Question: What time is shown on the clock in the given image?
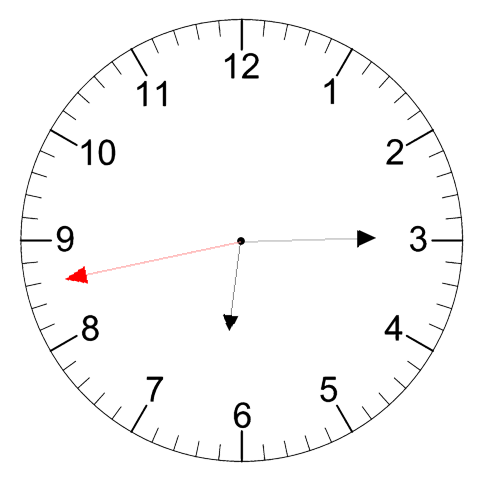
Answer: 06:14:43